Question: The program below will create a list of 100 numbers chosen randomly between 1-10. I need help to then sum the list, then average the list created.
I have no idea how to begin and since I'm watching videos online I have no person to turn to. I'm very fresh in this world so I may just be missing entire ideas. I would doubt that I don't actually know enough though because the videos I paid for are step by step know nothing to know something.
Edit: I was informed that what the program does is overwrite a variable, not make a list. So how do I sum my output like this example?
This is all I have to go on:

Code:
'''
import random
x=0
while x < 100:
mylist = (random.randrange(1,10))
print(mylist)
x = x+1
'''
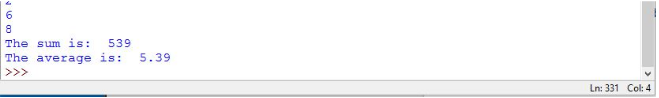
Answer: I think the shortest and pythonic way to do this is:
'''
import random
x = [random.randrange(1,10) for i in range(100)] #list comprehension
summed = sum(x) #Sum of all integers from x
avg = summed / len(x) #Average of the numbers from x
'''
In this case this shouldn't have a big impact, but you should never use 'while' and code manual counter when you know how many times you want to go; in other words, always use 'for' when it's possible. It's more efficient and clearer to see what the code does.